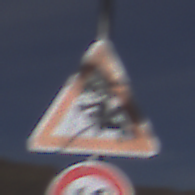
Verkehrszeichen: Stau
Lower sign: Geschwindigkeit60
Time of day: MorningAfternoon
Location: Outdoor (Nature)
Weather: PartlyCloudy
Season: NotSpecified
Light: Natural